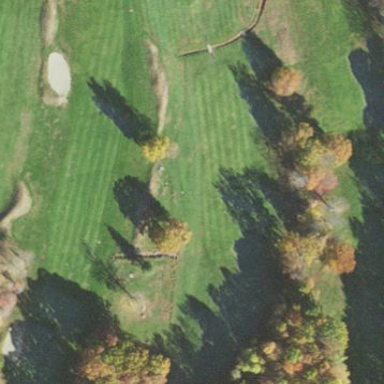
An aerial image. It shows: Grassy area designated as golf fairway.